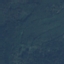
Land use / land cover: Forest